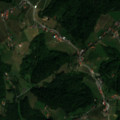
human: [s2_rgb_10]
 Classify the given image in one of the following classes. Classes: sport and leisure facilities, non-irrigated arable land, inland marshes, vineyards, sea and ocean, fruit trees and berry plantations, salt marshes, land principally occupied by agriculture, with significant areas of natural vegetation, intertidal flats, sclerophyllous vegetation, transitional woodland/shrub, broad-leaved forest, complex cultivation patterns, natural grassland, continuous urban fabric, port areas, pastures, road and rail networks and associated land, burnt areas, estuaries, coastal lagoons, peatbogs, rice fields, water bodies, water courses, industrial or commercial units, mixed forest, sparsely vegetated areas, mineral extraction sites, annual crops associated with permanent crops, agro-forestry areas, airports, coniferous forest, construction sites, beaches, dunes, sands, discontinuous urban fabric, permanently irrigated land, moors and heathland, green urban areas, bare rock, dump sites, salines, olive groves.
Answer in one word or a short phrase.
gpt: vineyards, pastures, broad-leaved forest